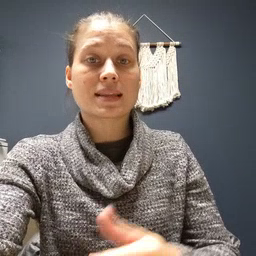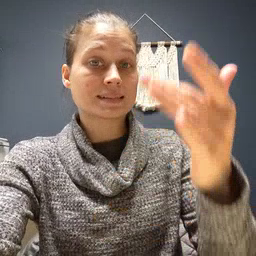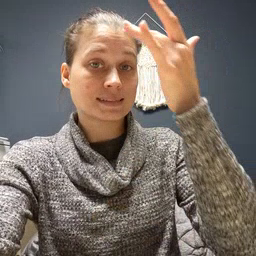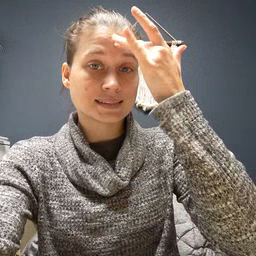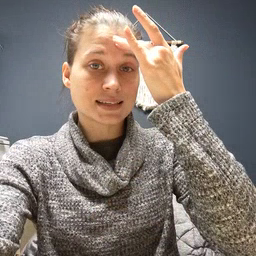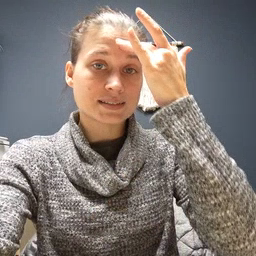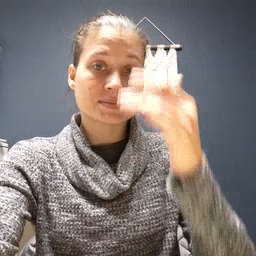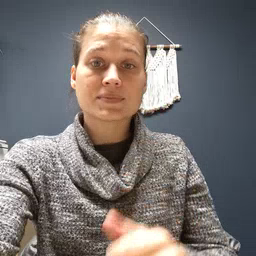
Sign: sick